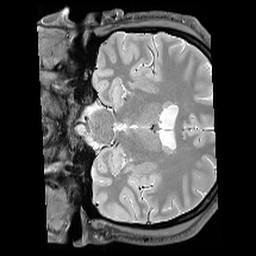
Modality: PDw
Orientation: coronal
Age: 27
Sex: male
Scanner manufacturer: siemens
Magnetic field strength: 3 T
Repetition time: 6.49 s
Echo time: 0.016 s